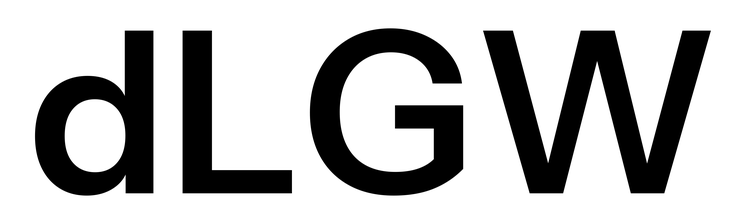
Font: InstrumentSans_SemiBold